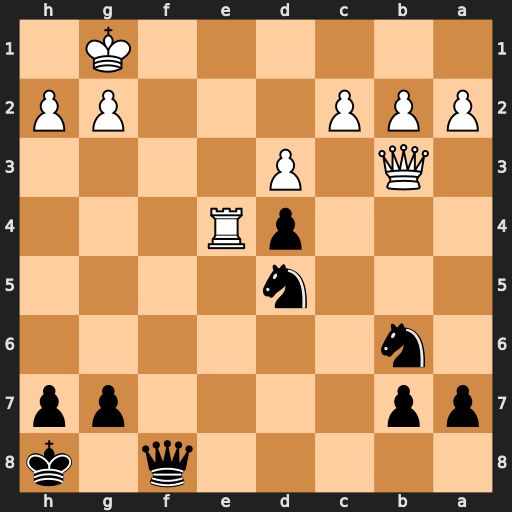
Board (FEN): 5q1k/pp4pp/1n6/3n4/3pR3/1Q1P4/PPP3PP/6K1
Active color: b
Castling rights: -
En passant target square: -
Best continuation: Ne3 Re8 Qxe8